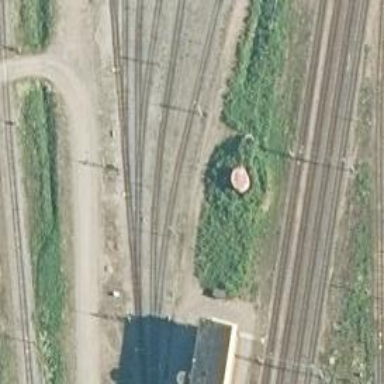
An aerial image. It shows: Railway yard with electrified contact lines.